Interaction volume radius: 5 \u00c5
Interaction volume height: 15 \u00c5
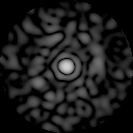
Disorder parameter: 0.819